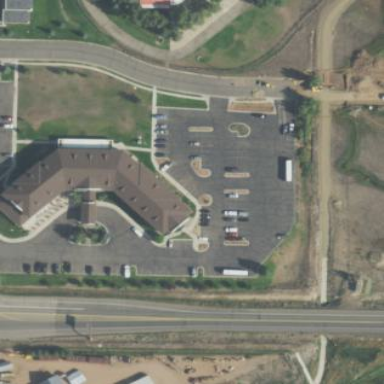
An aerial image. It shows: Hotel building.